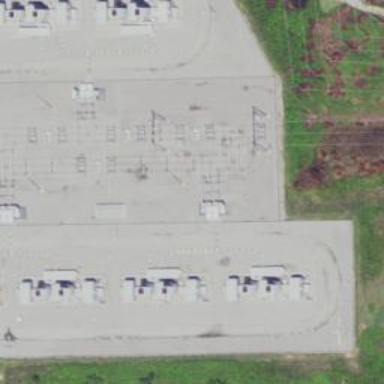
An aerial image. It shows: Switch used for power control.